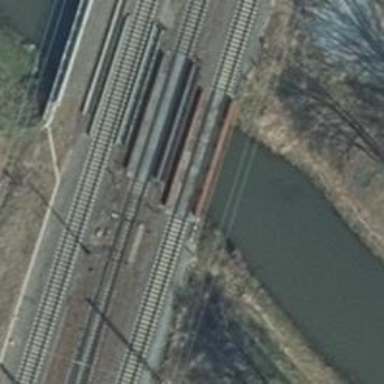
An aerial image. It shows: Bridge over electrified railway with contact lines.